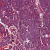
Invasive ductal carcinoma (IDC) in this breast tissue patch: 1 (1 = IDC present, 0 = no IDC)